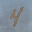
Label: 4